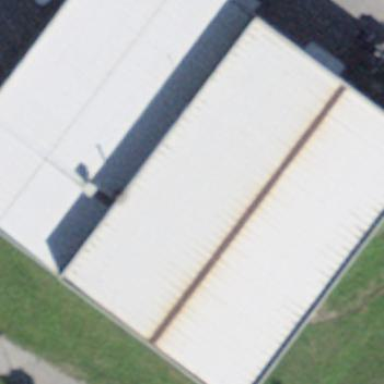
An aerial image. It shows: Industrial building.